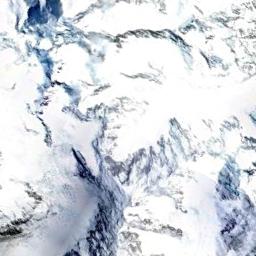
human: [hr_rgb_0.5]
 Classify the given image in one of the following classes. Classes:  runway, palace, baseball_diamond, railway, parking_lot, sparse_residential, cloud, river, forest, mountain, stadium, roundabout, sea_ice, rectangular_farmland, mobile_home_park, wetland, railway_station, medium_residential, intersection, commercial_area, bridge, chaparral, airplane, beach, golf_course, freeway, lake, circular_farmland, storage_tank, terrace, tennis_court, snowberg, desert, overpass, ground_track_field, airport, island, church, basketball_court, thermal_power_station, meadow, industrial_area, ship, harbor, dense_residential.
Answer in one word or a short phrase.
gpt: snowberg